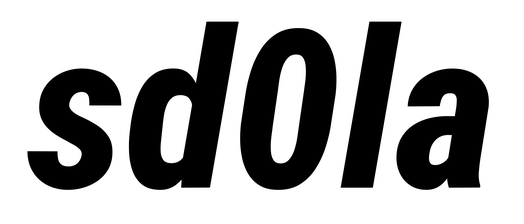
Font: Roboto-Italic_Condensed_ExtraBold_Italic